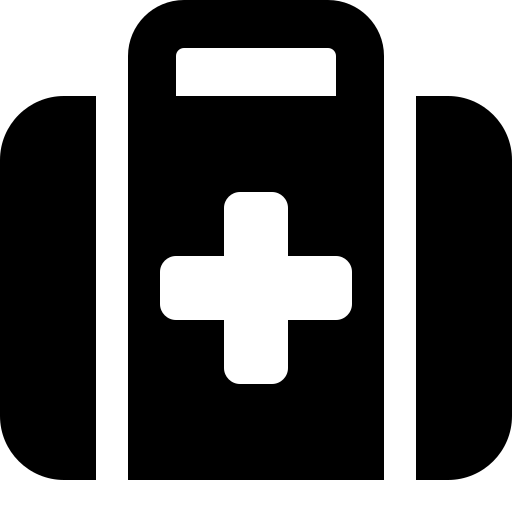
Tags: icon, FontAwesome, fa-icon, solid, suitcase, medical